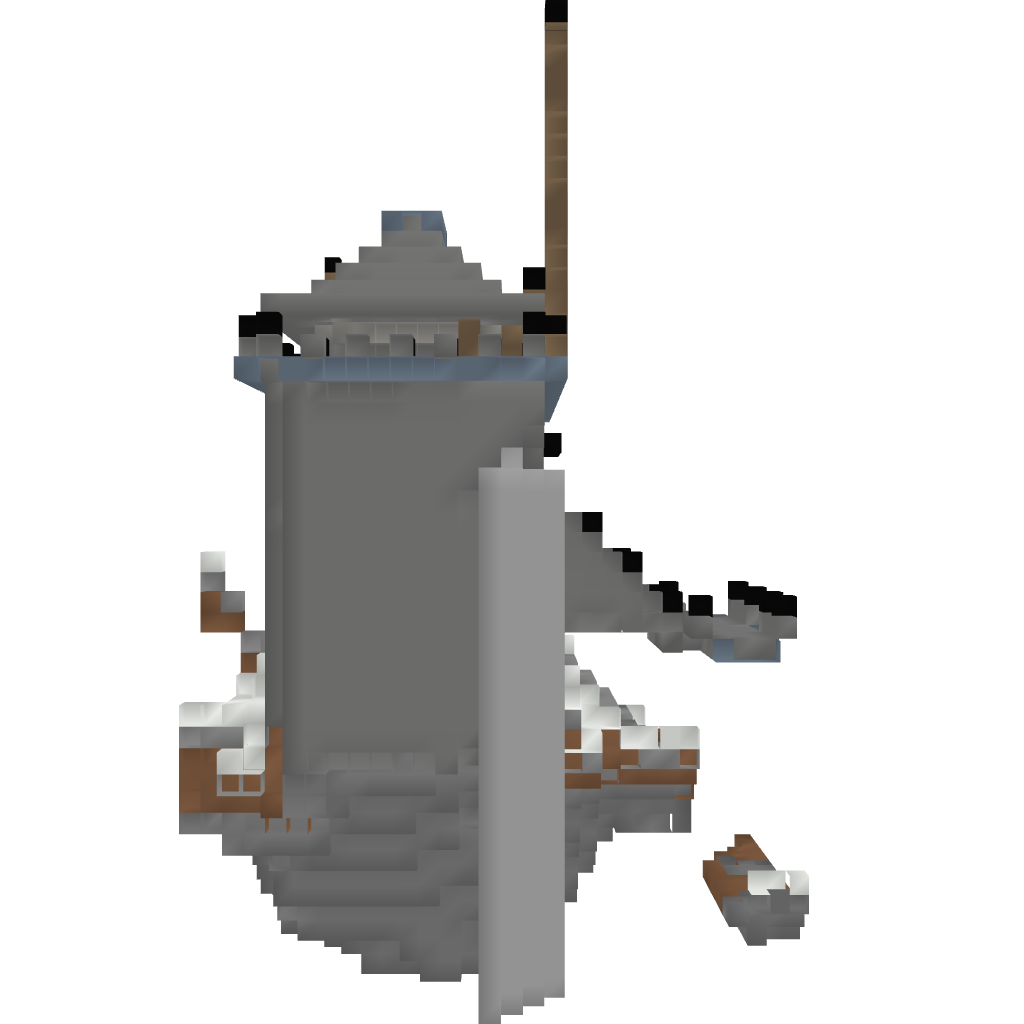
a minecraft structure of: Simple Floating Castle